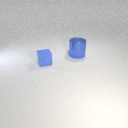
small blue rubber cube in front of large blue metal cylinder